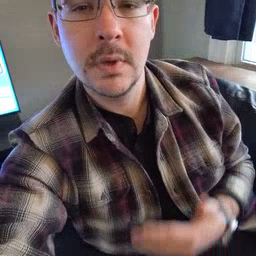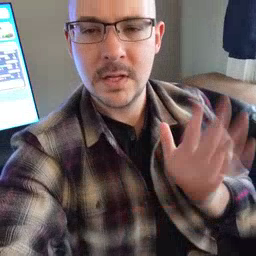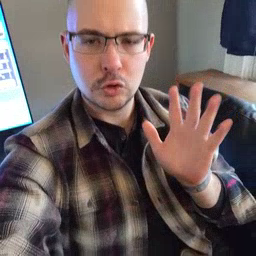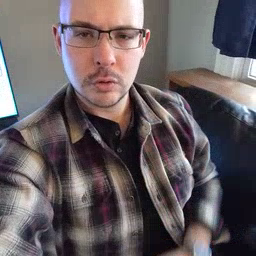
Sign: finish